Question: I am working in C++ and opencv
I am detecting the big contour in an image because I have a black area in it.
In this case, the area is only horizontally, but it can be in any place.
'''
Mat resultGray;
cvtColor(result,resultGray, COLOR_BGR2GRAY);
medianBlur(resultGray,resultGray,3);
Mat resultTh;
Mat canny_output;
vector<vector<Point> > contours;
vector<Vec4i> hierarchy;
Canny( resultGray, canny_output, 100, 100*2, 3 );
findContours( canny_output, contours, hierarchy, CV_RETR_TREE, CV_CHAIN_APPROX_SIMPLE, Point(0, 0) );
Vector<Point> best= contours[0];
int max_area = -1;
for( int i = 0; i < contours.size(); i++ ) {
Scalar color = Scalar( 0, 0, 0 );
if(contourArea(contours[i])> max_area)
{
max_area=contourArea(contours[i]);
best=contours[i];
}
}
Mat approxCurve;
approxPolyDP(Mat(best),approxCurve,0.01*arcLength(Mat(best),true),true);
'''
Wiht this, i have the big contour and it approximation (in approxCurve). Now, I want to obtain the corners of this approximation and get the image inside this contour, but I dont know how can I do it.
I am using this <URL>
But the last part I dont understad very well.
Anyone knows how can I obtain the corners? It is another way more simple that this?
Thanks for your time,
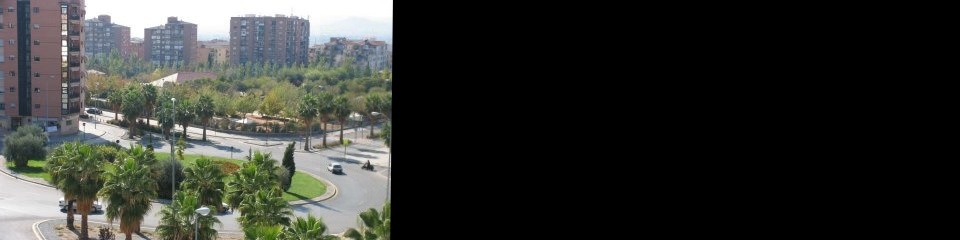
Answer: One much simpler way you could do that is to check the image pixels and find the minimum/maximum coordinates of non-black pixels.
Something like this:
'''
int maxx,maxy,minx,miny;
maxx=maxy=-std::numeric_limits<int>::max();
minx=miny=std::numeric_limits<int>::min();
for(int y=0; y<img.rows; ++y)
{
for(int x=0; x<img.cols; ++x)
{
const cv::Vec3b &px = img.at<cv::Vec3b>(y,x);
if(px(0)==0 && px(1)==0 && px(2)==0)
continue;
if(x<minx) minx=x;
if(x>maxx) maxx=x;
if(y<miny) miny=y;
if(y>maxy) maxy=y;
}
}
cv::Mat subimg;
img(cv::Rect(cv::Point(minx,miny),cv::Point(maxx,maxy))).copyTo(subimg);
'''
In my opinion, this approach is more reliable since you don't have to detect any contour, which could lead to false detections depending on the input image.